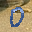
Label: 0